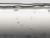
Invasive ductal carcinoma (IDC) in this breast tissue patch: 0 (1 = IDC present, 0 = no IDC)